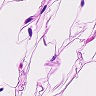
Metastatic tissue present: no